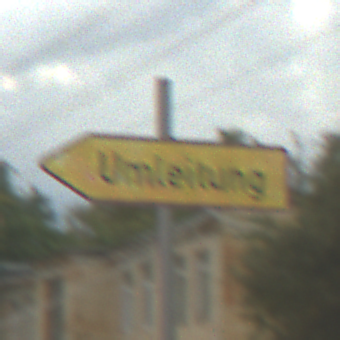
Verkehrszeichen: UmleitungswegweiserLinksweisend
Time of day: MorningAfternoon
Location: Outdoor (Suburban)
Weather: PartlyCloudy
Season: NotSpecified
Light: Natural